Question:
Main thing is to set listadapter for ListActivity I used differnent adapter class(TaskAdapter.java) where I override the getview() and in there i write the code foe checkbox, textview & imageview.
TextView & checkbox click events & checkedchange working & ImageViews click event also working. But problm is that i am trying to open DatePicker on click of ImageView but it shows an error below in snapshot.
my code is here,,
HomeActivity
'''
package com.v3.todo;
import java.util.ArrayList;
import java.util.Calendar;
import android.app.AlertDialog;
import android.app.DatePickerDialog;
import android.app.Dialog;
import android.app.ListActivity;
import android.app.TimePickerDialog;
import android.content.DialogInterface;
import android.content.Intent;
import android.database.Cursor;
import android.os.Bundle;
import android.view.ContextMenu;
import android.view.ContextMenu.ContextMenuInfo;
import android.view.Menu;
import android.view.MenuInflater;
import android.view.MenuItem;
import android.view.View;
import android.view.View.OnFocusChangeListener;
import android.widget.AdapterView.AdapterContextMenuInfo;
import android.widget.Button;
import android.widget.CheckBox;
import android.widget.DatePicker;
import android.widget.EditText;
import android.widget.LinearLayout;
import android.widget.ListView;
import android.widget.RelativeLayout;
import android.widget.TextView;
import android.widget.TimePicker;
public class HomeActivity extends ListActivity {
DBAdapter db;
Cursor cr;
CheckBox[] chk;
static String[] valChk;
static int Task_Id, taskId;
static int[] idchk;
static String Task_Nm, taskNm;
EditText edTask;
Button btnAdd;
String newTask = "";
int order;
Calendar c = Calendar.getInstance();
private int mYear, mMonth, mDay, mHour, mMinute;
static final int TIME_DIALOG_ID = 1, DATE_DIALOG_ID = 0;
String date = "", time = "", dateTime = "";
// ArrayList al = new ArrayList();
static ArrayList<Task> m_tasks = new ArrayList<Task>(), t_tasks = null;
TaskAdapter m_adapter;
/** Called when the activity is first created. */
@Override
public void onCreate(Bundle savedInstanceState) {
super.onCreate(savedInstanceState);
setContentView(R.layout.main);
this.setTitle("To-Do Lists");
btnAdd = (Button) findViewById(R.id.btnAdd);
edTask = (EditText) findViewById(R.id.etAddTask);
edTask.setOnFocusChangeListener(new OnFocusChangeListener() {
@Override
public void onFocusChange(View v, boolean hasFocus) {
if (hasFocus == true) {
if (edTask.getText().toString()
.compareTo("Add task here...") == 0) // default text
{
edTask.setText("");
}
}
}
});
db = new DBAdapter(HomeActivity.this);
m_tasks = getTasks();
if (m_tasks.size() != 0) {
this.m_adapter = new TaskAdapter(this, R.layout.addchecktomain,
m_tasks);
// lv1.setAdapter(this.m_adapter);
System.out.println("creating");
setListAdapter(this.m_adapter);
} else {
RelativeLayout rl = (RelativeLayout) findViewById(R.id.layout);
TextView tv = new TextView(this);
tv.setText("No To-Do Lists");
tv.setTextSize(22);
rl.addView(tv);
}
btnAdd.setOnClickListener(new View.OnClickListener() {
public void onClick(View v) {
newTask = edTask.getText().toString();
String min = Integer.toString(c.get(Calendar.MINUTE));
String hr = Integer.toString(c.get(Calendar.HOUR));
String dd = Integer.toString(c.get(Calendar.DATE));
String mm = Integer.toString(c.get(Calendar.MONTH));
String yyyy = Integer.toString(c.get(Calendar.YEAR));
if (min.length() == 1)
min = "0" + min;
if (hr.length() == 1)
hr = "0" + hr;
if (dd.length() == 1)
dd = "0" + dd;
if (mm.length() == 1)
mm = "0" + mm;
String dtCreate = mm + "-" + dd + "-" + yyyy + " " + hr + ":"
+ min;
if (newTask.equals("")) {
alertboxNeutral("Warning", "Task should not be empty!",
"Okay");
}
if (newTask.length() < 2) {
alertboxNeutral("Warning",
"Task should not be less than 2 Letters", "Okay");
} else {
try {
db.open();
long id1;
order = db.getLastPriority();
if (order == 0)
id1 = db.insertINtask(taskNm, dtCreate, null, 0, 1);
else
id1 = db.insertINtask(taskNm, dtCreate, null, 0,
order + 1);
} catch (Exception ex) {
System.out.println("Within AddTask " + ex.toString());
} finally {
db.close();
}
alertboxNeutral("Success", "Saved.", "Okay");
}
}
});
}
// Method to fetch Uncompleted tasks from db with ID
public ArrayList<Task> getTasks() {
t_tasks = new ArrayList<Task>();
try {
db.open();
cr = db.getUncompletedTask();
if (cr.moveToFirst()) {
do {
Task t1 = new Task();
String[] str = new String[2];
str[0] = cr.getString(0);
str[1] = cr.getString(1);
t1.setTaskID(cr.getString(0));
t1.setTaskName(cr.getString(1));
t_tasks.add(t1);
} while (cr.moveToNext());
}
} catch (Exception ex) {
System.out.println("Within Home " + ex.toString());
} finally {
cr.close();
db.close();
}
return t_tasks;
}
@Override
public void onCreateContextMenu(ContextMenu menu, View v,
ContextMenuInfo menuInfo) {
super.onCreateContextMenu(menu, v, menuInfo);
AdapterContextMenuInfo info = (AdapterContextMenuInfo) menuInfo;
menu.setHeaderTitle("Task");
MenuInflater inflater = getMenuInflater();
inflater.inflate(R.menu.context_menu, menu);
System.out.println("v.getId=" + v.getId());
Task_Id = (Integer) v.getTag();
}
@Override
public boolean onContextItemSelected(MenuItem item) {
AdapterContextMenuInfo info = (AdapterContextMenuInfo) item
.getMenuInfo();
switch (item.getItemId()) {
case R.id.edit_task:
Intent i1 = new Intent(HomeActivity.this, EditTaskActivity.class);
i1.setFlags(Intent.FLAG_ACTIVITY_NEW_TASK
| Intent.FLAG_ACTIVITY_CLEAR_TOP);
startActivity(i1);
return true;
case R.id.delete_task:
// database functions
boolean f = false;
try {
db.open();
f = db.deleteTask(Task_Id);
} catch (Exception ex) {
System.out.println("Within Home " + ex.toString());
} finally {
db.close();
}
if (f == true)
alertboxNeutral("Success", "Deleted.", "Okay");
return true;
default:
return super.onContextItemSelected(item);
}
}
public void alertboxNeutral(String title, String message, String positive) {
AlertDialog.Builder alertbox = new AlertDialog.Builder(
HomeActivity.this);
if (title.equals("Warning")) {
alertbox.setTitle(title);
alertbox.setMessage(message);
alertbox.setPositiveButton(positive,
new DialogInterface.OnClickListener() {
public void onClick(DialogInterface dialog, int id) {
Intent i = new Intent(HomeActivity.this,
HomeActivity.class);
i.setFlags(Intent.FLAG_ACTIVITY_NEW_TASK
| Intent.FLAG_ACTIVITY_CLEAR_TOP);
startActivity(i);
}
});
alertbox.show();
} else if (title.equals("Success")) {
alertbox.setTitle(title);
alertbox.setMessage(message);
alertbox.setPositiveButton(positive,
new DialogInterface.OnClickListener() {
public void onClick(DialogInterface dialog, int id) {
Intent i = new Intent(HomeActivity.this,
HomeActivity.class);
i.setFlags(Intent.FLAG_ACTIVITY_NEW_TASK
| Intent.FLAG_ACTIVITY_CLEAR_TOP);
startActivity(i);
}
});
alertbox.show();
}
}
@Override
public boolean onCreateOptionsMenu(Menu menu) {
MenuInflater inflater = getMenuInflater();
inflater.inflate(R.menu.main, menu);
return true;
}
@Override
public boolean onOptionsItemSelected(MenuItem item) {
switch (item.getItemId()) {
case R.id.add_task:
Intent i1 = new Intent(this, AddTaskActivity.class);
i1.setFlags(Intent.FLAG_ACTIVITY_NEW_TASK
| Intent.FLAG_ACTIVITY_CLEAR_TOP);
startActivity(i1);
break;
case R.id.list_completed:
Intent i2 = new Intent(this, ListCompletedActivity.class);
i2.setFlags(Intent.FLAG_ACTIVITY_NEW_TASK
| Intent.FLAG_ACTIVITY_CLEAR_TOP);
startActivity(i2);
break;
case R.id.rearrange:
Intent i3 = new Intent(this, RearrangeActivity.class);
i3.setFlags(Intent.FLAG_ACTIVITY_NEW_TASK
| Intent.FLAG_ACTIVITY_CLEAR_TOP);
startActivity(i3);
break;
case R.id.exit:
Intent intent = new Intent(Intent.ACTION_MAIN);
intent.addCategory(Intent.CATEGORY_HOME);
intent.setFlags(Intent.FLAG_ACTIVITY_NEW_TASK);
startActivity(intent);
break;
}
return true;
}
/*
* @Override protected void onPause() { // TODO Auto-generated method stub
* super.onPause(); finish(); }
*/
@Override
protected void onResume() {
// TODO Auto-generated method stub
try {
db.open();
m_tasks = getTasks();
} catch (Exception ex) {
System.out.println("Within Home " + ex.toString());
} finally {
db.close();
}
m_adapter = new TaskAdapter(this, R.layout.addchecktomain, m_tasks);
System.out.println("notify data changed");
// m_adapter.notifyDataSetInvalidated();
// m_adapter.notifyDataSetChanged();
setListAdapter(this.m_adapter);
super.onResume();
}
/*
* @Override public void onBackPressed() { // TODO Auto-generated method
* stub db.open(); m_tasks = getTasks(); db.close();
* System.out.println("notify data changed on back pressed");
* m_adapter.notifyDataSetInvalidated(); m_adapter.notifyDataSetChanged();
* super.onBackPressed(); }
*/
private DatePickerDialog.OnDateSetListener mDateSetListener = new DatePickerDialog.OnDateSetListener() {
public void onDateSet(DatePicker view, int year, int monthOfYear,
int dayOfMonth) {
mYear = year;
mMonth = monthOfYear;
mDay = dayOfMonth;
updateDisplay();
}
};
private void updateDisplay() {
// tvDt.setText(new StringBuilder().append(mMonth +
// 1).append("-").append(mDay).append("-").append(mYear).append(" "));
}
// the callback received when the user "sets" the time in the dialog
private TimePickerDialog.OnTimeSetListener mTimeSetListener = new TimePickerDialog.OnTimeSetListener() {
public void onTimeSet(TimePicker view, int hourOfDay, int minute) {
mHour = hourOfDay;
mMinute = minute;
updateDisplay();
}
};
// updates the time we display in the TextView
private void timeDisplay() {
// time=(String)(new
// StringBuilder().append(pad(mHour)).append(":").append(pad(mMinute)));
}
private static String pad(int c) {
if (c >= 10)
return String.valueOf(c);
else
return "0" + String.valueOf(c);
}
protected Dialog onCreateDialog(int id) {
switch (id) {
case 0:
return new DatePickerDialog(this, mDateSetListener, mYear, mMonth,
mDay);
}
return null;
}
public static void setDate() {
// showDialog(0);
}
}
TaskAdapter.java
package com.v3.todo;
import java.util.ArrayList;
import java.util.Calendar;
import android.app.Activity;
import android.app.DatePickerDialog;
import android.app.Dialog;
import android.app.TimePickerDialog;
import android.content.Context;
import android.content.Intent;
import android.view.LayoutInflater;
import android.view.MotionEvent;
import android.view.View;
import android.view.View.OnClickListener;
import android.view.View.OnTouchListener;
import android.view.ViewGroup;
import android.widget.ArrayAdapter;
import android.widget.CheckBox;
import android.widget.CompoundButton;
import android.widget.CompoundButton.OnCheckedChangeListener;
import android.widget.DatePicker;
import android.widget.ImageView;
import android.widget.TextView;
import android.widget.TimePicker;
import android.widget.Toast;
public final class TaskAdapter extends ArrayAdapter<Task> {
ArrayList<Task> tasks;
Context context1;
CheckBox chk;
TextView tv;
ImageView imgAlram;
DBAdapter db;
static int TaskId;
static int RId;
Calendar c = Calendar.getInstance();
boolean f = false;
private int mYear, mMonth, mDay, mHour, mMinute;
static final int TIME_DIALOG_ID = 1, DATE_DIALOG_ID = 0;
String date = "", time = "", dateTime = "";
public TaskAdapter(Context context, int textViewResourceId,
ArrayList<Task> tasks) {
super(context, textViewResourceId, tasks);
this.tasks = tasks;
context1 = context;
RId = textViewResourceId;
}
public int getCount() {
return tasks.size();
}
public Task getItem(int position) {
return tasks.get(position);
}
public long getItemId(int position) {
return position;
}
public View getView(int position, View convertView, ViewGroup parent) {
final int pos = position;
final int dbid;
View v = convertView;
if (v == null) {
LayoutInflater vi = (LayoutInflater) context1
.getSystemService(Context.LAYOUT_INFLATER_SERVICE);
v = vi.inflate(R.layout.addchecktomain, null);
}
Task t = tasks.get(position);
if (t != null) {
chk = (CheckBox) v.findViewById(R.id.cboTask);
tv = (TextView) v.findViewById(R.id.tvTask);
imgAlram = (ImageView) v.findViewById(R.id.imageAlram);
if (chk != null) {
chk.setId(Integer.parseInt(t.getTaskId()));
chk.setText("");
// chk.setTag(Integer.parseInt(t.getTaskId()), t.getTaskName());
chk.setOnCheckedChangeListener(new OnCheckedChangeListener() {
public void onCheckedChanged(CompoundButton buttonView,
boolean isChecked) {
int taskId = buttonView.getId();
if (isChecked) {
// /call setTaskComplete(i)
// / reset list view or refresh list view
String min = Integer.toString(c
.get(Calendar.MINUTE));
String hr = Integer.toString(c.get(Calendar.HOUR));
String dd = Integer.toString(c.get(Calendar.DATE));
String mm = Integer.toString(c.get(Calendar.MONTH));
String yyyy = Integer.toString(c.get(Calendar.YEAR));
if (min.length() == 1)
min = "0" + min;
if (hr.length() == 1)
hr = "0" + hr;
if (dd.length() == 1)
dd = "0" + dd;
if (mm.length() == 1)
mm = "0" + mm;
String dtComplete = mm + "-" + dd + "-" + yyyy
+ " " + hr + ":" + min;
try {
db = new DBAdapter(context1);
db.open();
f = db.setTaskComplete(taskId, dtComplete);
} catch (Exception ex) {
System.out.println("Within Home "
+ ex.toString());
} finally {
db.close();
}
if (f == true) {
// HomeActivity.referesh = 1;
Intent intent = new Intent(context1,
HomeActivity.class);
intent.setFlags(Intent.FLAG_ACTIVITY_NEW_TASK
| Intent.FLAG_ACTIVITY_CLEAR_TOP);
// HomeActivity.
context1.startActivity(intent);
Toast.makeText(context1, "Task Completed",
Toast.LENGTH_LONG).show();
}
}
}
});
}
if (tv != null) {
tv.setText(t.getTaskName());
dbid = Integer.parseInt(t.getTaskId());
tv.setTag(dbid);
tv.setOnClickListener(new OnClickListener() {
public void onClick(View v) {
Toast.makeText(
context1,
"You have chosen the task: " + " "
+ v.getTag().toString() + " Id: "
+ dbid + "::" + pos, Toast.LENGTH_LONG)
.show();
}
});
((Activity) context1).registerForContextMenu(tv);
}
if (imgAlram != null) {
imgAlram.setOnClickListener(new OnClickListener() {
public void onClick(View v) {
// Write ur code here
Toast.makeText(context1, "You have chosen the Alram ",
Toast.LENGTH_LONG).show();
((Activity) context1).showDialog(0);
((Activity) context1).showDialog(TIME_DIALOG_ID);
}
});
}
}
return v;
}
'''
DatePicker dialog only open within an activity but I am call the ((Activity) context1).showDialog(0); in TaskAdapter.java class in ImageView onClick event, and all other code is in HomeActivity. ANd it give s error like snapshot. How to achieve within TaskAdapter.java class. please give me the answer.
Thank you
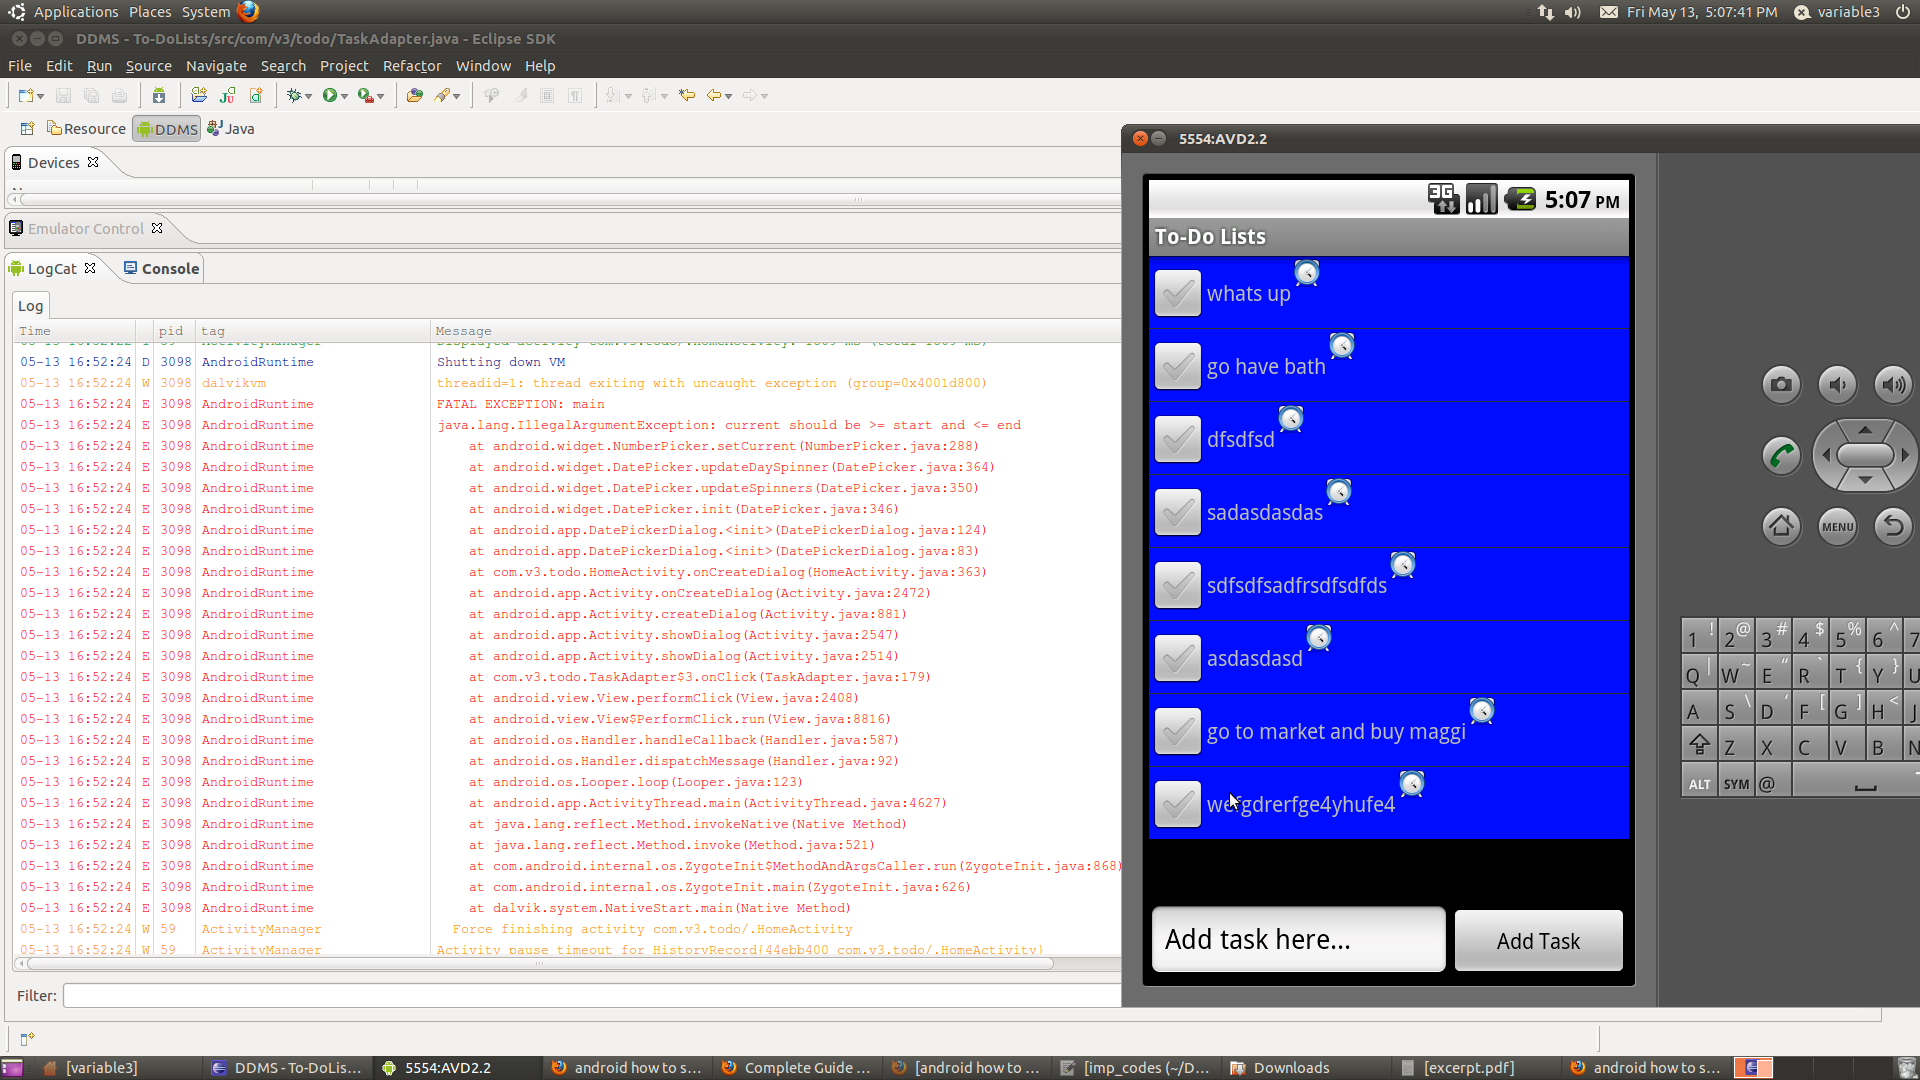
Answer: You have an in the (read the 2nd and fourth red lines to know how I know that). The 9th red line tells me that the problem is in your file, in the , which is part of the method. In this case, it is clearly the DatePickerDialog constructor.
As dziobas said, it is possible that you have a base zero day, and that could be the problem. mDay could be set to a number higher that the allowed for that month also. You may want to initialize private mDay = 1 instead of leaving it as is.